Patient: sex M, age 76
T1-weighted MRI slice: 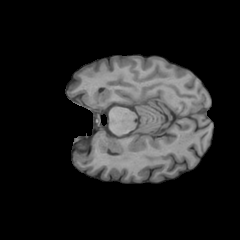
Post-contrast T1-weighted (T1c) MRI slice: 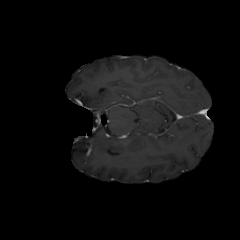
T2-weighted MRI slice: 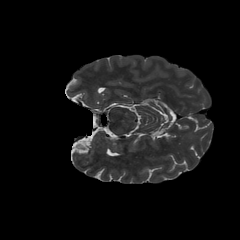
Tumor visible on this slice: no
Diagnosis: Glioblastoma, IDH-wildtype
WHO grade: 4